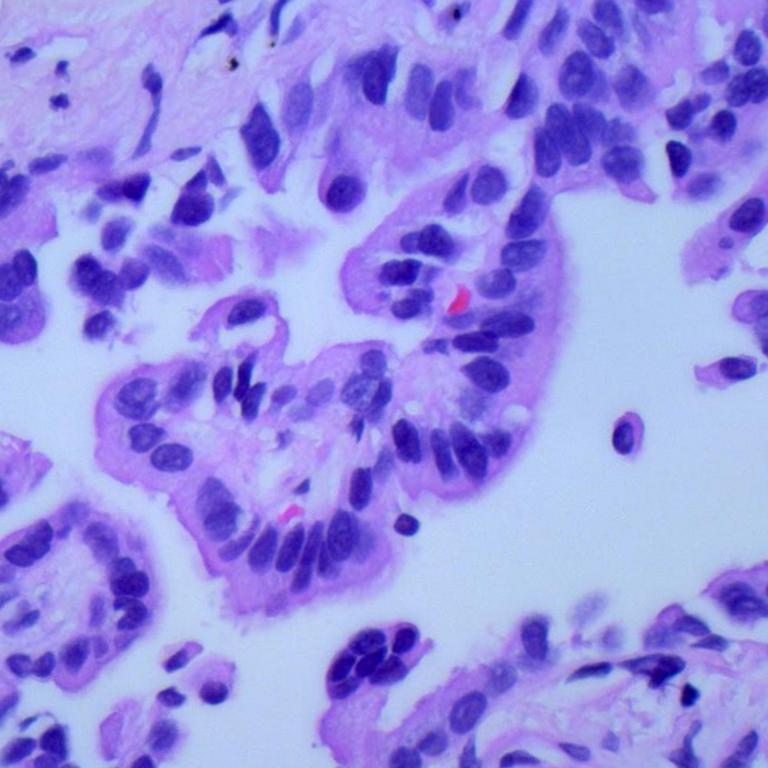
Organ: lung
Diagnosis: adenocarcinomas